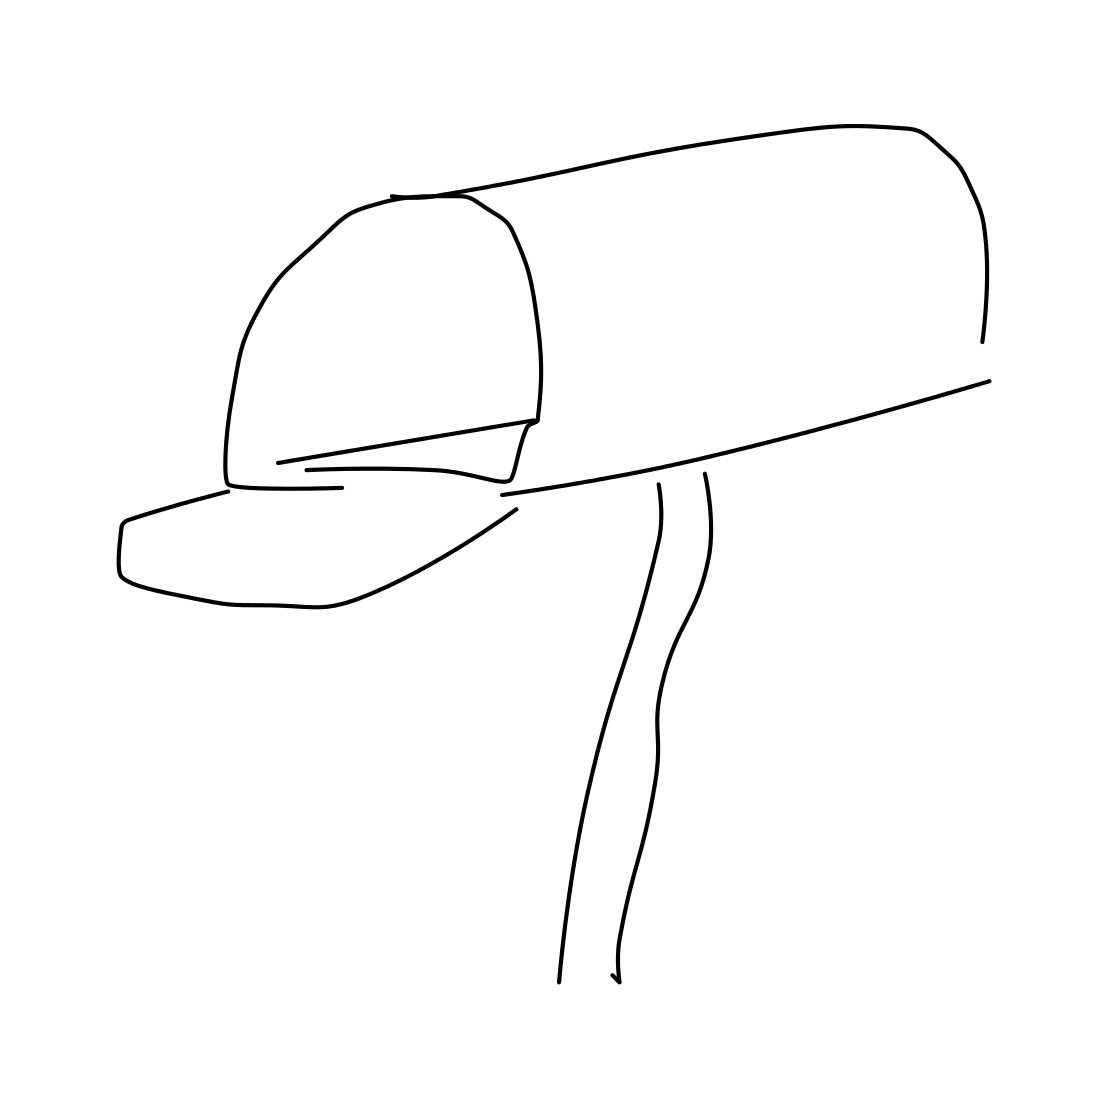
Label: mailbox